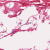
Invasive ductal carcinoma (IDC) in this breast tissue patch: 0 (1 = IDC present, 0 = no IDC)